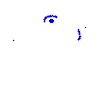
Particle: pion